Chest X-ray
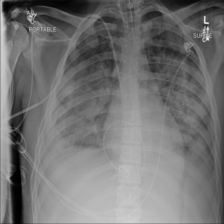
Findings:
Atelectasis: negative
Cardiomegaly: negative
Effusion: negative
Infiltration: positive
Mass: negative
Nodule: negative
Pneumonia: negative
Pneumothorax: negative
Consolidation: negative
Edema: negative
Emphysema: negative
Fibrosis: negative
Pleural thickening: negative
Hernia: negative